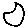
Label: moon